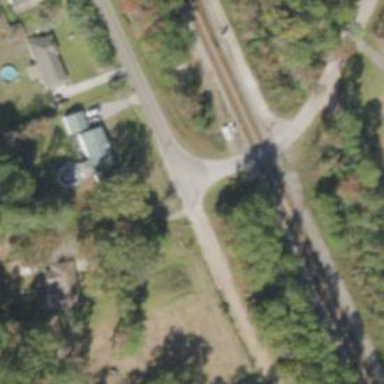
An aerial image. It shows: Level crossing with lights at railway intersection.